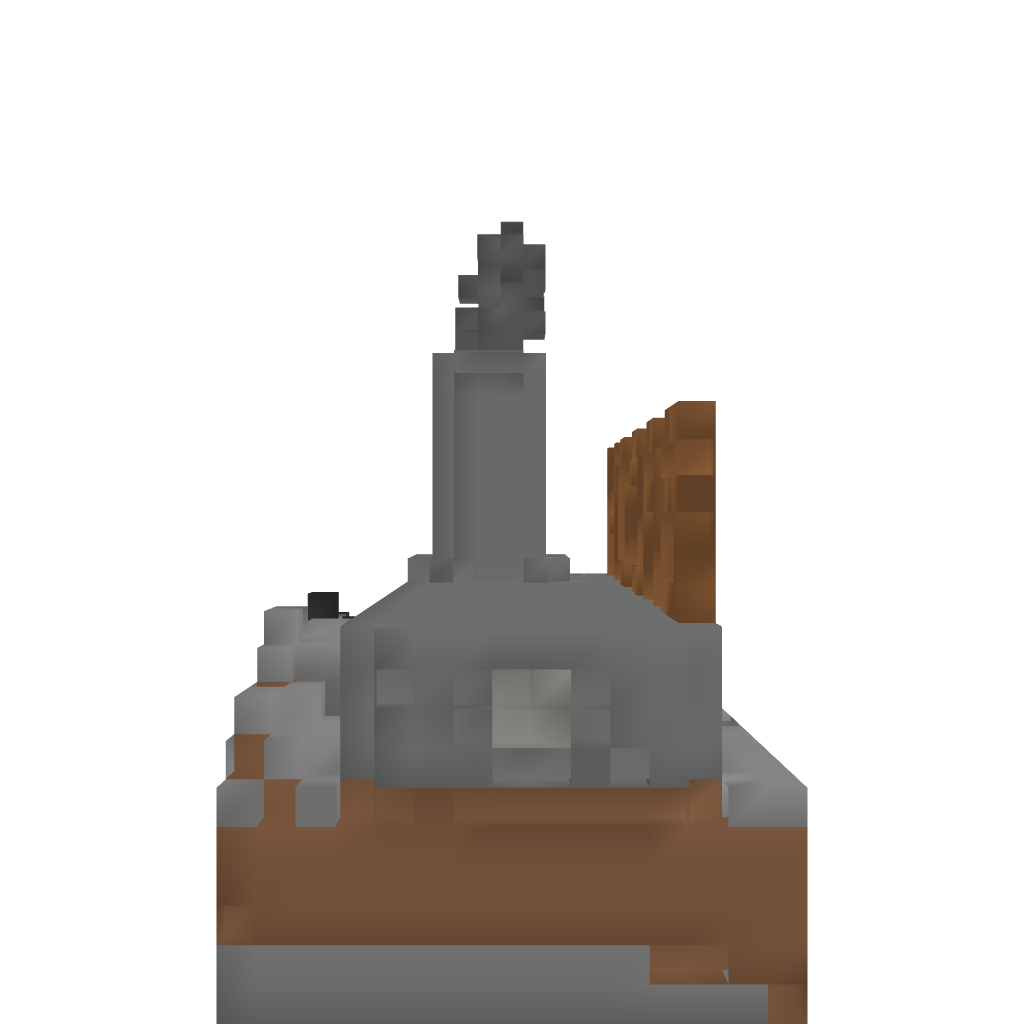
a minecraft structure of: Working Bacon Factory